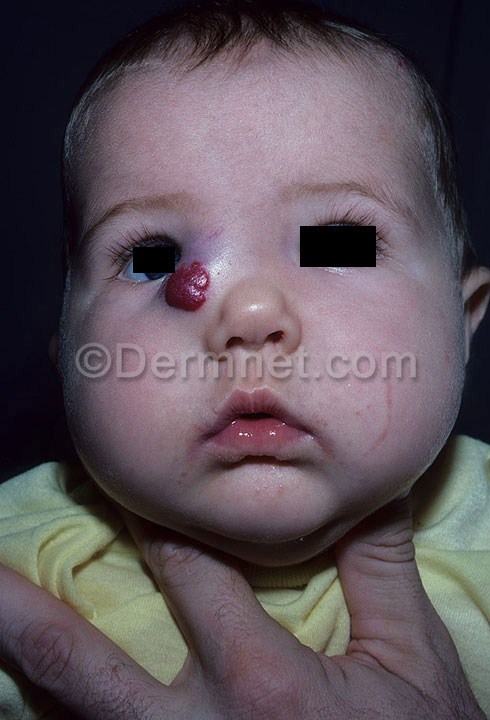
Disease: Vascular Tumors